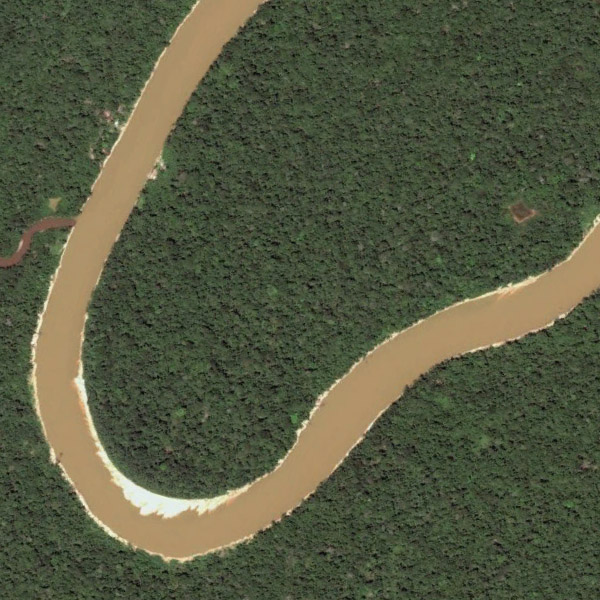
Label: River